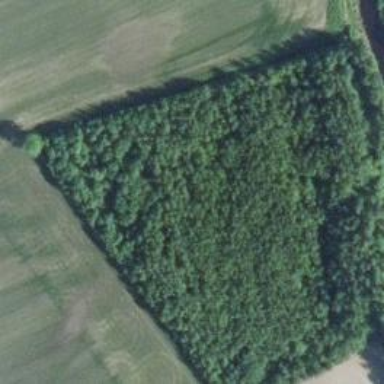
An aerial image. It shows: Forest area predominantly covered with needle-leaved trees.